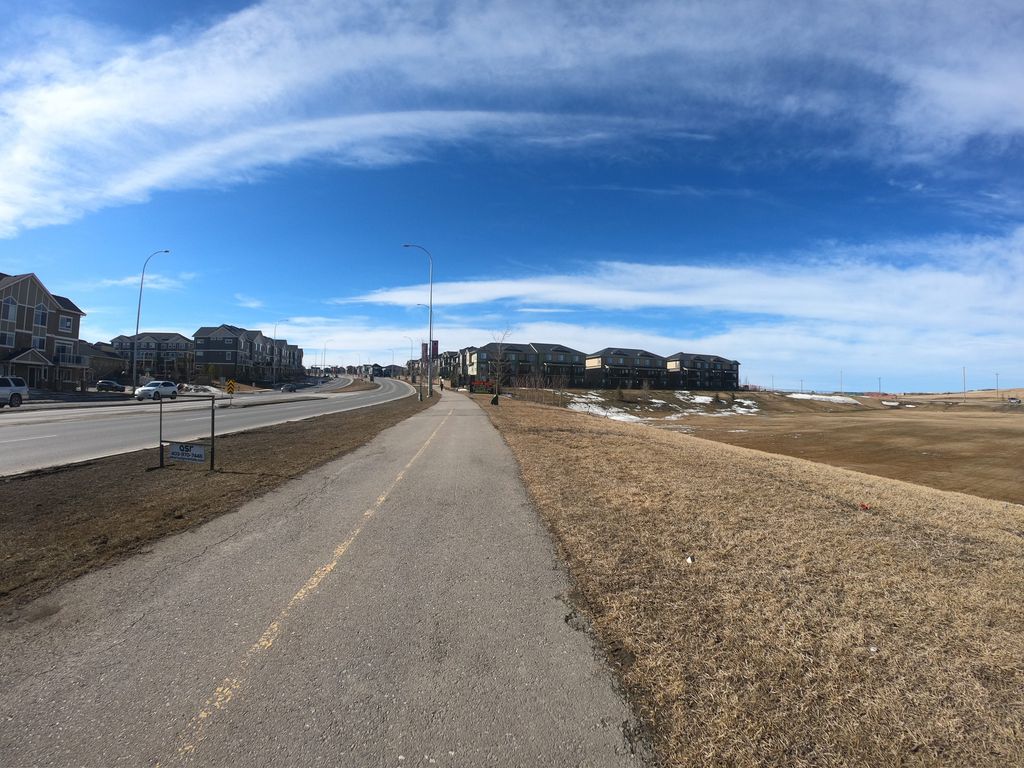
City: calgary